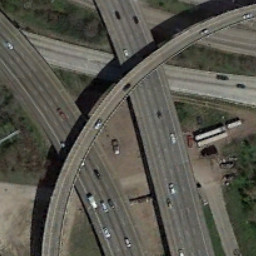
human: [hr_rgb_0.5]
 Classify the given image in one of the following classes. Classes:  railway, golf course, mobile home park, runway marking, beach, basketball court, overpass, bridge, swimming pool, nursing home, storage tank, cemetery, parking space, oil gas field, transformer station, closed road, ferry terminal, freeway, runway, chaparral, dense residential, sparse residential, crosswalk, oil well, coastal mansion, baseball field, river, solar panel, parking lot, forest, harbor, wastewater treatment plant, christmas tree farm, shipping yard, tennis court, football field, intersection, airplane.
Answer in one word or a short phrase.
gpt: overpass